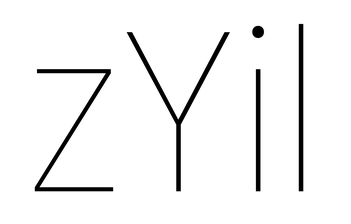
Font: Poppins-Thin